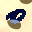
Label: 0